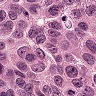
Metastatic tissue present: yes